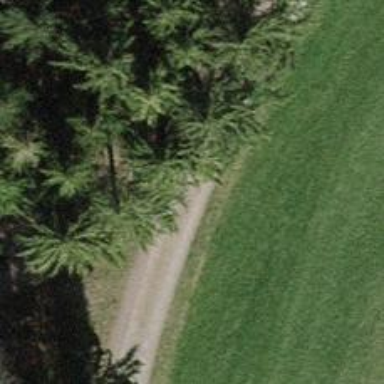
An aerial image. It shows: Unpaved track road.